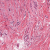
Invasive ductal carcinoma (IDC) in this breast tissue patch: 0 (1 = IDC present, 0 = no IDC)